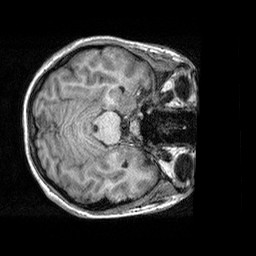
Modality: T1w
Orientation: axial
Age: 20
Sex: female
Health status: healthy
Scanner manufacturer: siemens
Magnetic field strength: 3 T
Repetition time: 2.3 s
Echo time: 0.00303 s